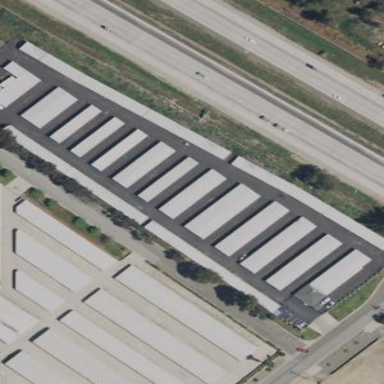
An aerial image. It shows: Commercial area with storage facilities.